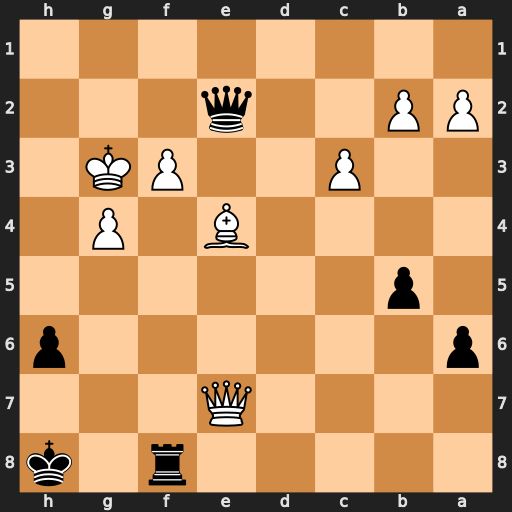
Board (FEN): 5r1k/4Q3/p6p/1p6/4B1P1/2P2PK1/PP2q3/8
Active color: b
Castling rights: -
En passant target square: -
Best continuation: Rxf3+ Bxf3 Qxe7